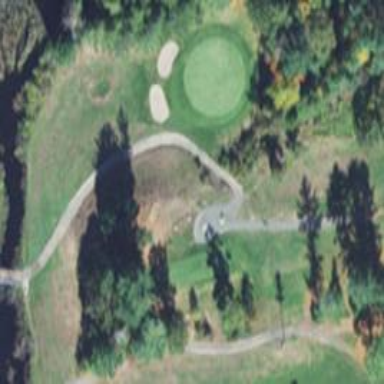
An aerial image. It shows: Path for both roads and golfers.